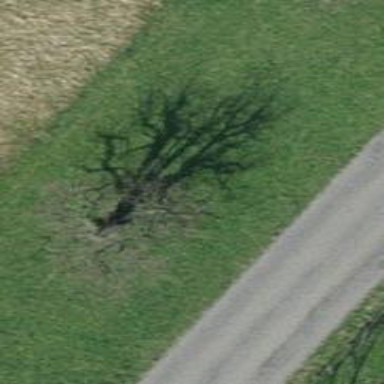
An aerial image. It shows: Single tag "natural: tree."